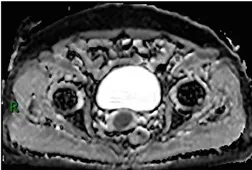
(C) The ADC map showed low ADCs.
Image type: radiology (mri)